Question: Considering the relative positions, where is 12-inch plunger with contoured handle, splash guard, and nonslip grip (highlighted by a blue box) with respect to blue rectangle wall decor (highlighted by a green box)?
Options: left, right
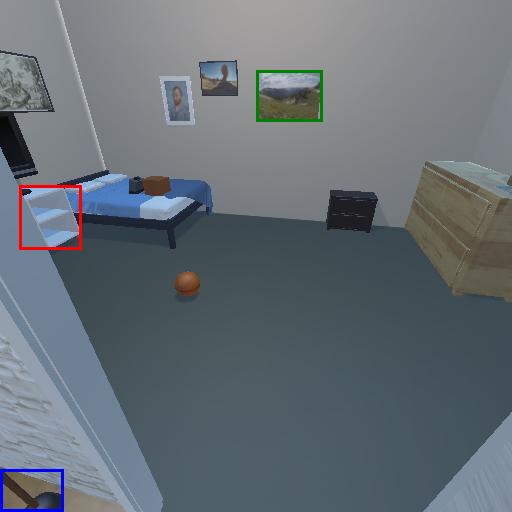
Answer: left